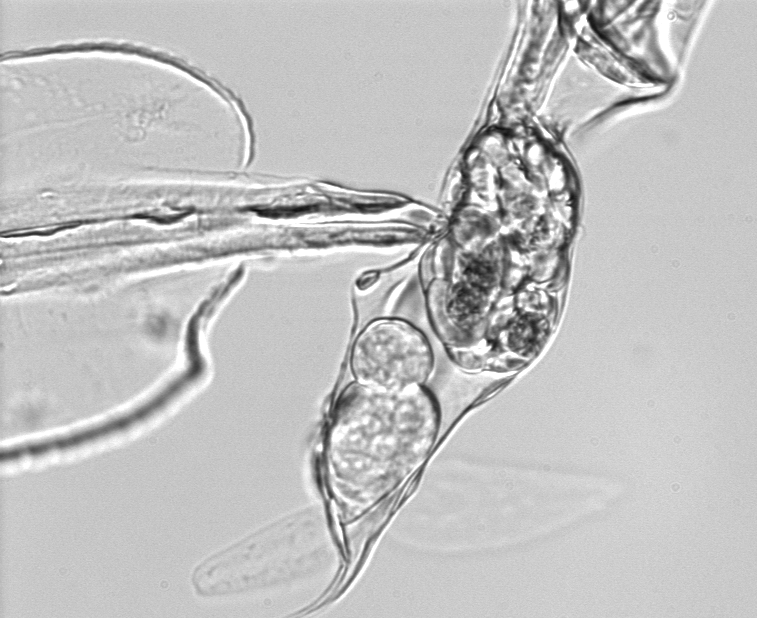
Label: zooplankton